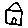
Label: house